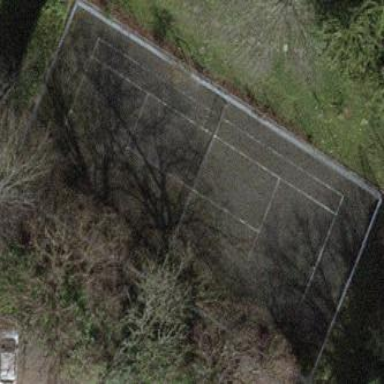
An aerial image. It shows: Tennis court on pitch designated for leisure land.